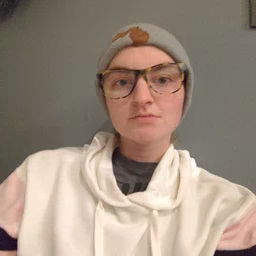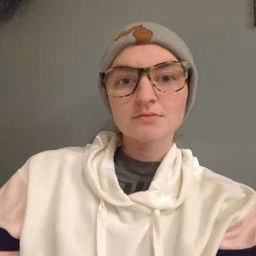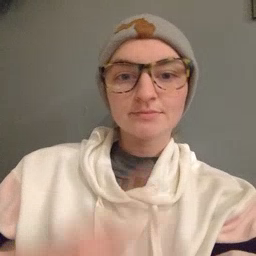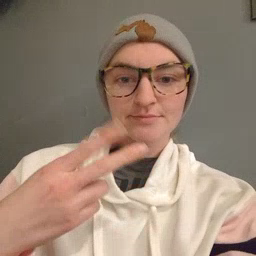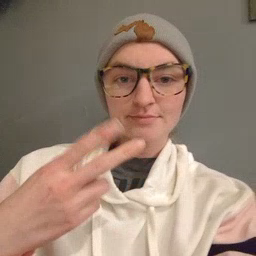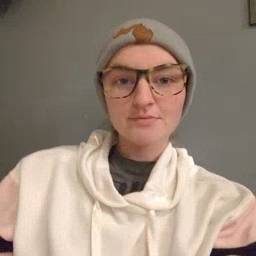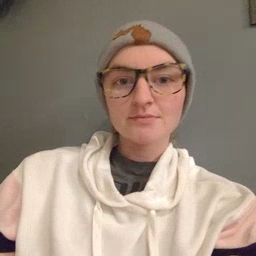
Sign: scissors